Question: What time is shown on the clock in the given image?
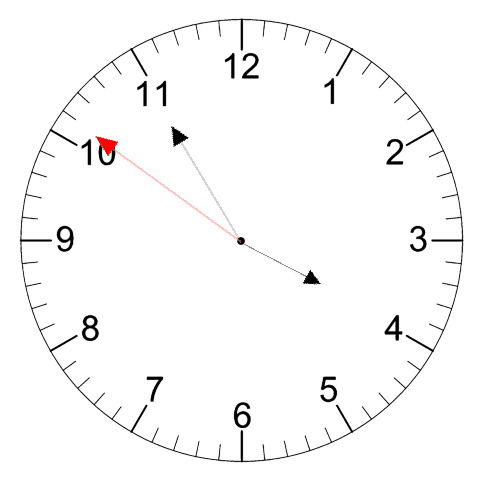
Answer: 03:54:51